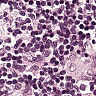
Metastatic tissue present: no